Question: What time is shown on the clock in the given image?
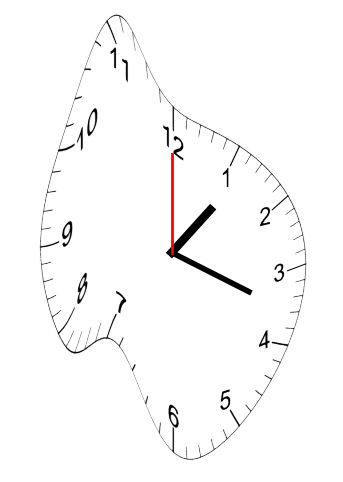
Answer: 01:18:00